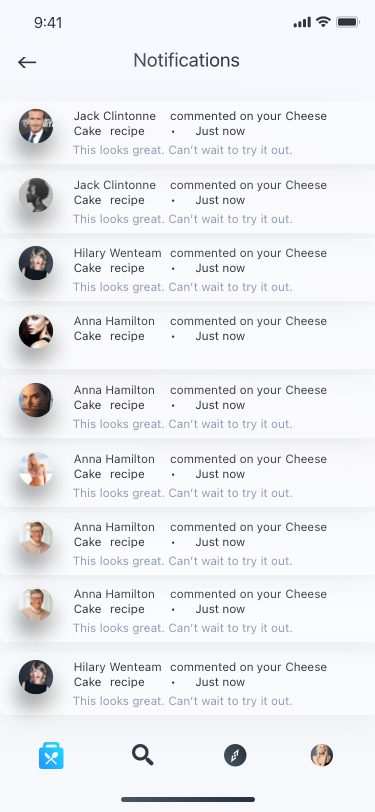
Text in this UI design:
Notifications